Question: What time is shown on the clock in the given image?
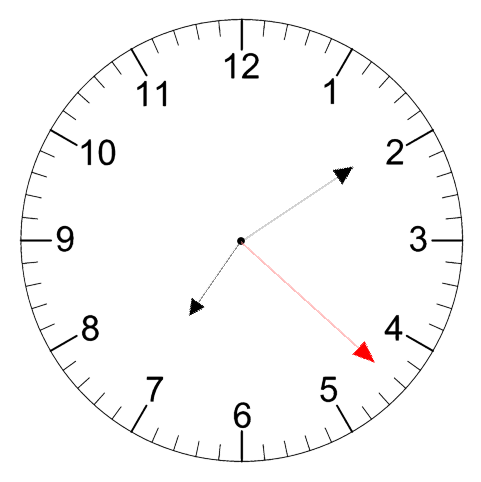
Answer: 07:09:22